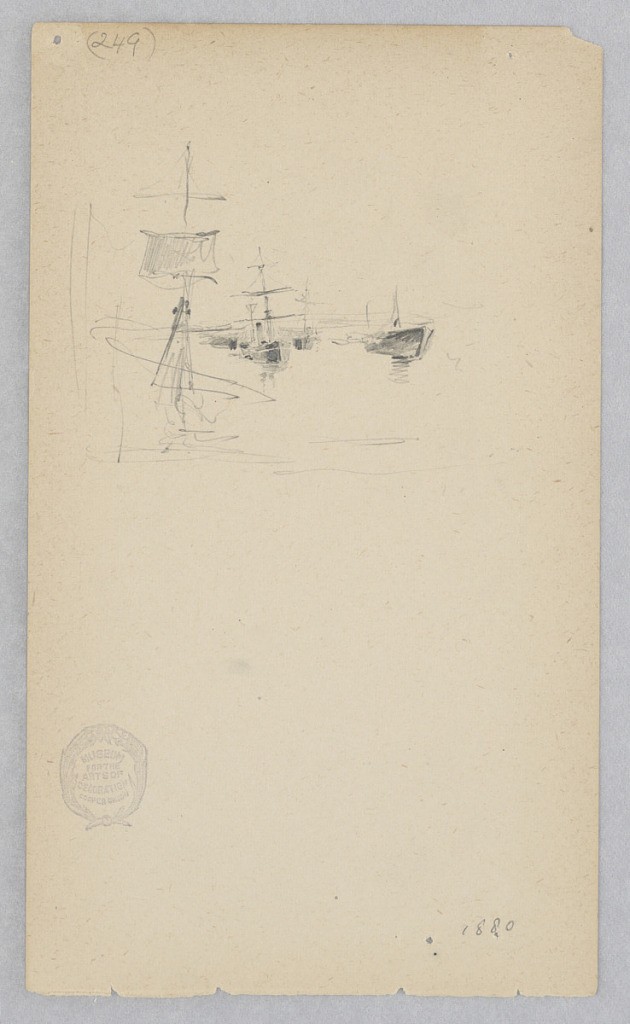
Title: Harbor
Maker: Robert Frederick Blum, American, 1857–1903
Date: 1880
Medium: Graphite on wove paper
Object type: Drawing
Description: Sketch of a harbor with anchored ships.